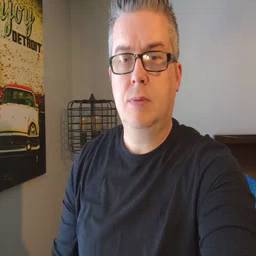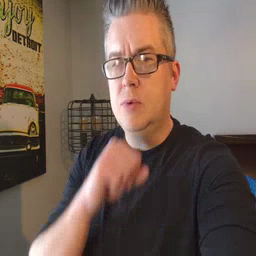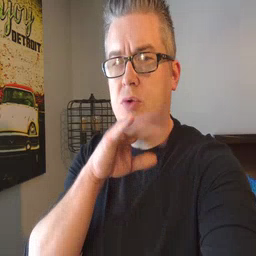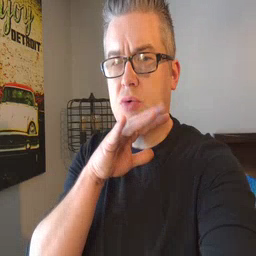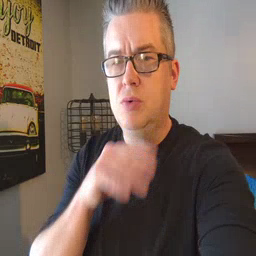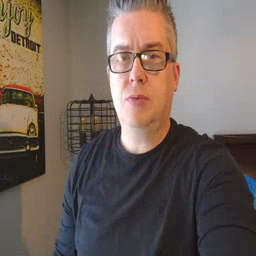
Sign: dirty